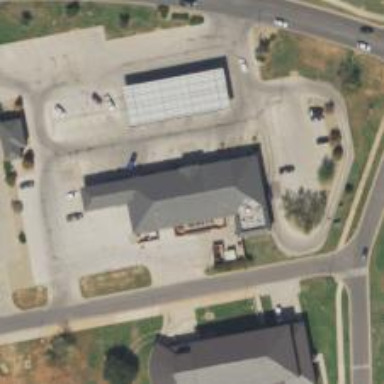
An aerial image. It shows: Convenience shop.